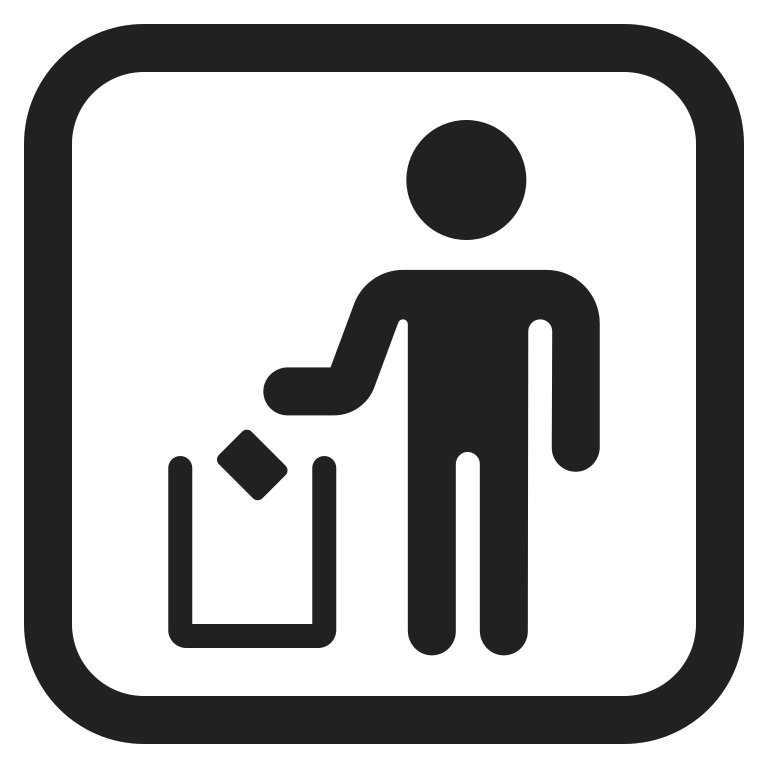
litter in bin sign high contrast